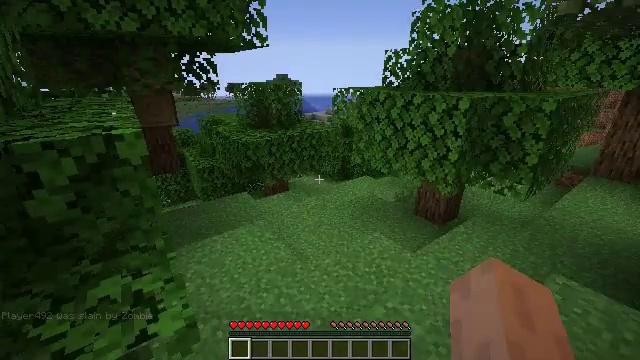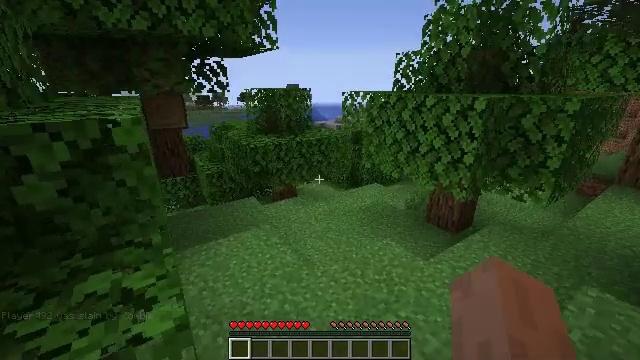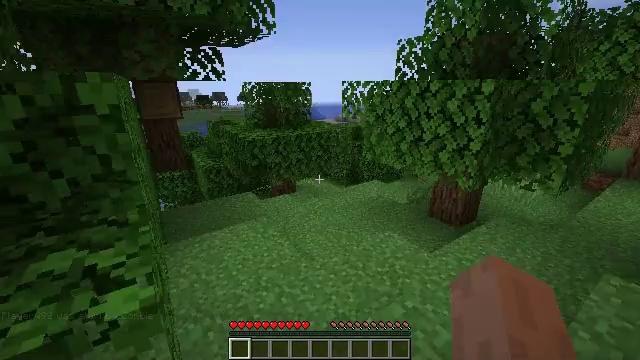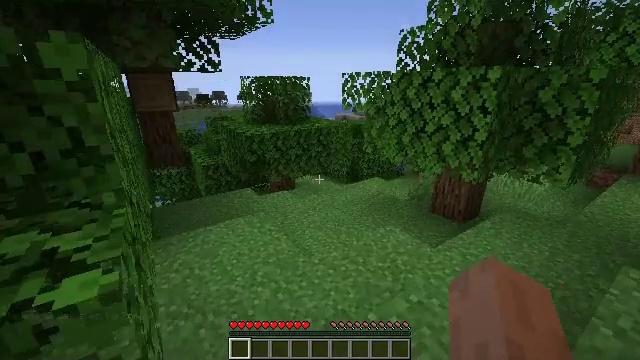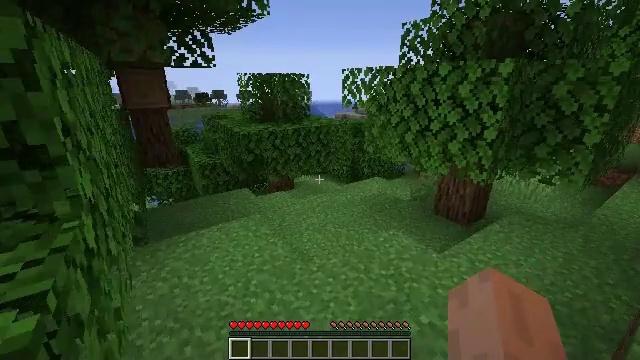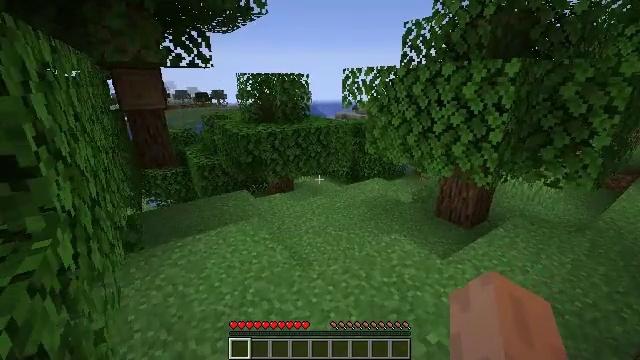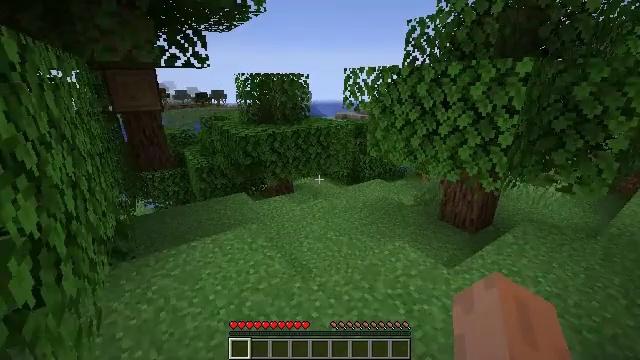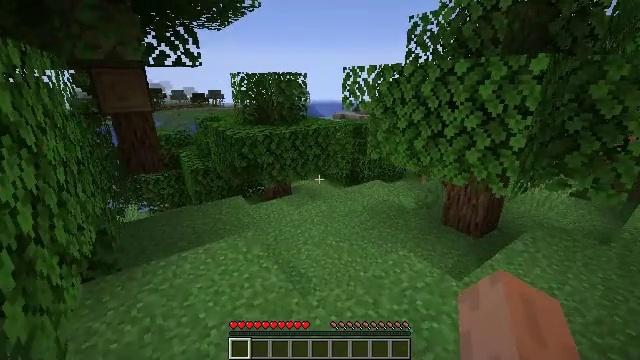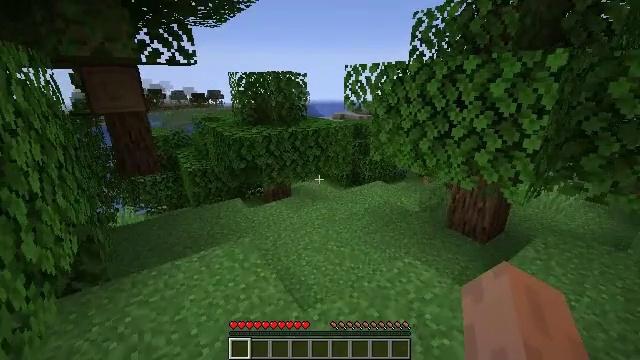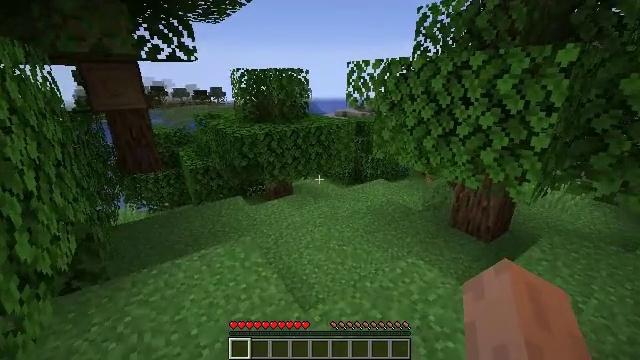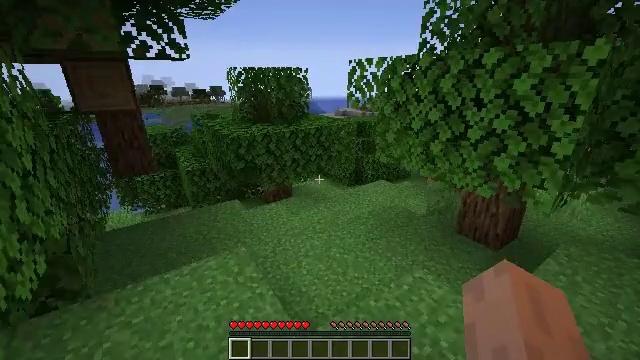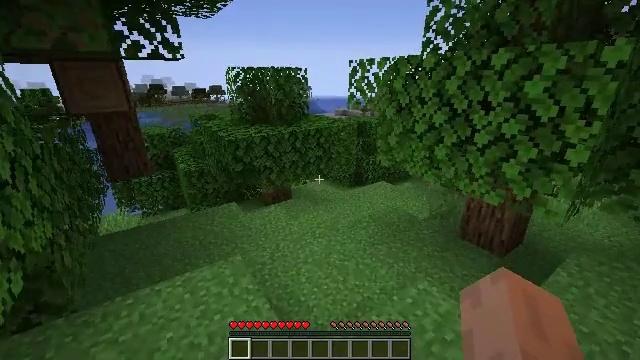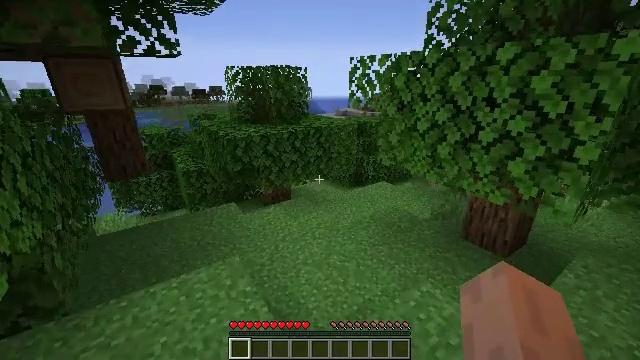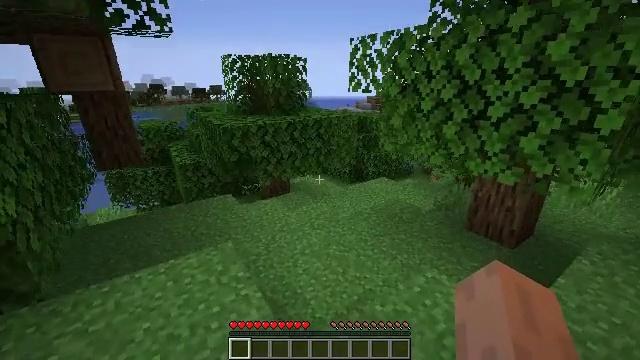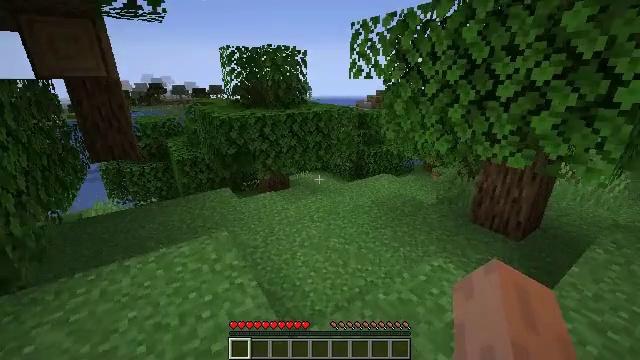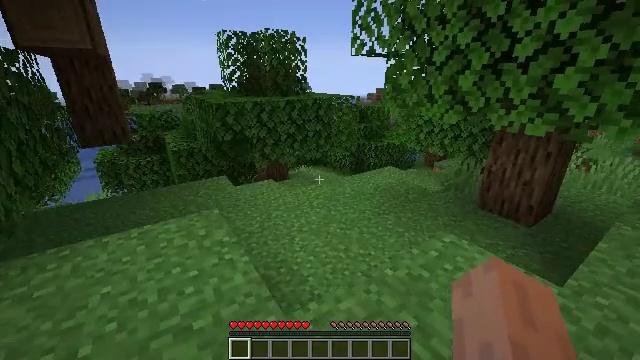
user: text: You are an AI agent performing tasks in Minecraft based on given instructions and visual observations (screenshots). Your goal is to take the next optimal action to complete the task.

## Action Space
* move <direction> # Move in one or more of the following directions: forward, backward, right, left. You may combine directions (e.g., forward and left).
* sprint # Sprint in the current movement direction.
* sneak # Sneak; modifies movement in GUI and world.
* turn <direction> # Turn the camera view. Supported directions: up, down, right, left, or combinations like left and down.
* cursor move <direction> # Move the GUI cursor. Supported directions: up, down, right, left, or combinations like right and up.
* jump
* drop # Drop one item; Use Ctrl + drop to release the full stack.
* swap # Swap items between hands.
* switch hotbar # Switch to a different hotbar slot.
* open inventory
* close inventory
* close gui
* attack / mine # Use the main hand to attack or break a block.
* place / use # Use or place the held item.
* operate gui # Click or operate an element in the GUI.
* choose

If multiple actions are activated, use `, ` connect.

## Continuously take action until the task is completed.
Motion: motion action
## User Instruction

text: Fish and kill the salmon.
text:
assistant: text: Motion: move forward, turn left and up
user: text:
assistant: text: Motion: move forward
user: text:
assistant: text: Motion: move forward
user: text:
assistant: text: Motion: move forward
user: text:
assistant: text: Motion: move forward
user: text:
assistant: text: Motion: move forward
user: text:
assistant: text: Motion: move forward
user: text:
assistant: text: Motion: move forward
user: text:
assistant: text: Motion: move forward
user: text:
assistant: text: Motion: move forward
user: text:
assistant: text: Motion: move forward
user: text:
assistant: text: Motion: move forward, sneak
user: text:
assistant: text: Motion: move forward, sneak
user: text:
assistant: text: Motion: move forward, sneak
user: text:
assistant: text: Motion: move forward, sneak
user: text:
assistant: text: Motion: move forward, sneak
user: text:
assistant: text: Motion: move forward, sneak
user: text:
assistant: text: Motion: move forward, sneak
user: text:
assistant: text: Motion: move forward, sneak
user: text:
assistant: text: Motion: move forward, sneak
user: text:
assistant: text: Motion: move forward, sneak
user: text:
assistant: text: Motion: move forward, sneak
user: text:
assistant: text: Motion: move forward, sneak
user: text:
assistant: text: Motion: move forward, sneak
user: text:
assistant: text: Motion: move forward
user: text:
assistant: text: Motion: move forward
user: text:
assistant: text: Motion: move forward
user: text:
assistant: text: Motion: move forward
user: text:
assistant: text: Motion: move forward, turn left
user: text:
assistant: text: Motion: move forward, turn left